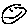
Label: smiley face